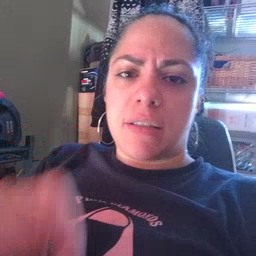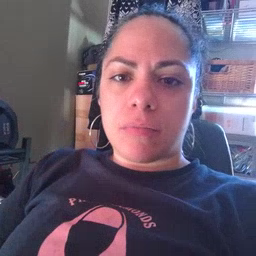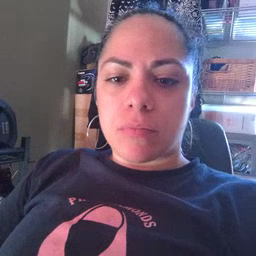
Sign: potty